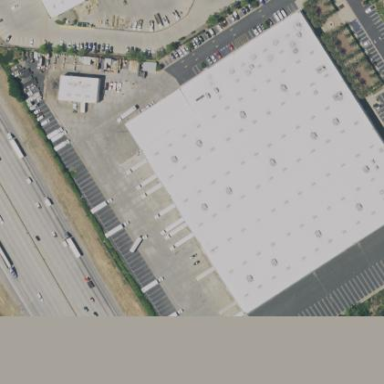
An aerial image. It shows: Warehouse.